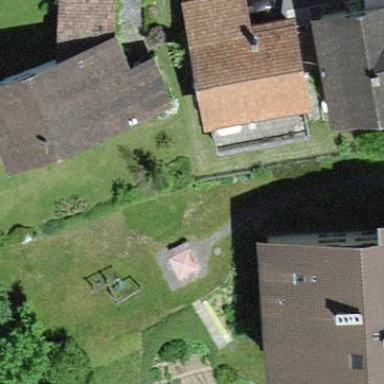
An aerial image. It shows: Simple and straightforward house.